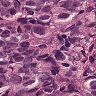
Metastatic tissue present: yes